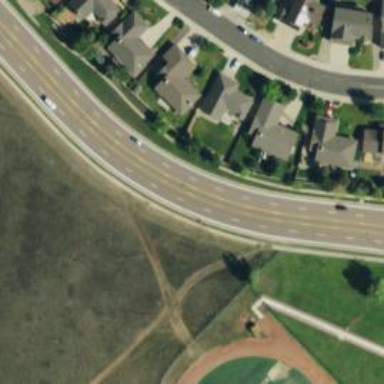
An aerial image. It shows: Secondary road with asphalt surface.